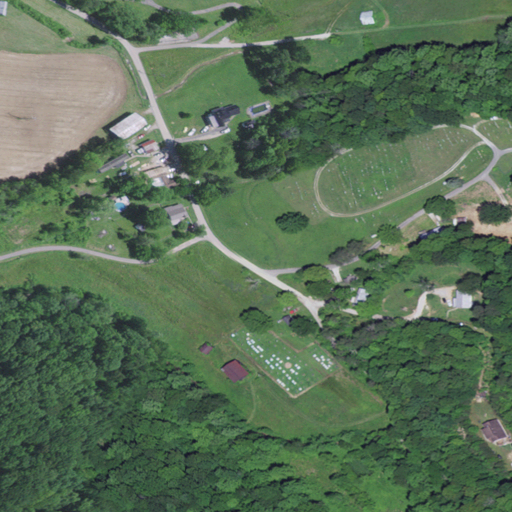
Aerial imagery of valley in Kentucky named Dickerson Hollow containing pasture, deciduous forest, open development, mixed forest, low intensity development, cultivated crops, shrub, and medium intensity development